Question: I have two tables.
One is SUPPLIER with SupplierID as its PK and it has a State attribute.
The other is SUPPLIEDPART. It has a UnitCost attribute. SupplierID is a FK.
I'm trying to update the UnitCost based on whether or not the Supplier is located in the state of Texas. I have tried multiple queries, but they always fail. Here are some of the latest attempts. Any help would be appreciated. I have attached a picture of the relationship between the two tables if that will help.
'''
INSERT INTO SUPPLIEDPART (UnitCost)
SELECT UnitCost * 1.1
FROM SUPPLIEDPART SP INNER JOIN SUPPLIER S
ON SP.SupplierID = S.SupplierID
WHERE State = 'TX';
'''
----This one results in a "cannot insert nulls into brewer34.suppliedpart.supplierid
'''
UPDATE SUPPLIEDPART
SET UnitCost = UnitCost * 1.1
WHERE SupplierID = (SELECT SupplierID
FROM SUPPLIER
WHERE State = 'TX')
GROUP BY PartNumber;
'''
----This query results in a command not properly ended----

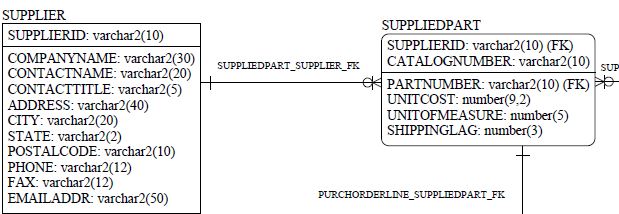
Answer: I think you were close:
'''
UPDATE SUPPLIEDPART
SET UnitCost = UnitCost * 1.1
WHERE SupplierID IN (SELECT SupplierID -- <-- IN instead of =
FROM SUPPLIER
WHERE State = 'TX')
-- no GROUP BY
'''